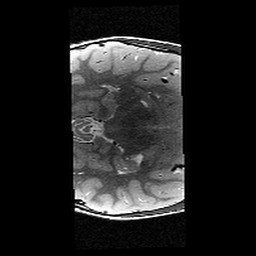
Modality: T2w
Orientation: axial
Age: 9
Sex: male
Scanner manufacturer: siemens
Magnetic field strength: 3 T
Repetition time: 9.23 s
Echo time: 0.067 s